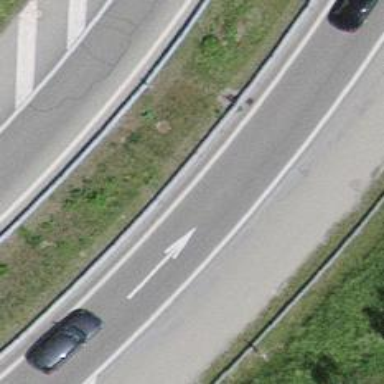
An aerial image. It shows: Guard rail.